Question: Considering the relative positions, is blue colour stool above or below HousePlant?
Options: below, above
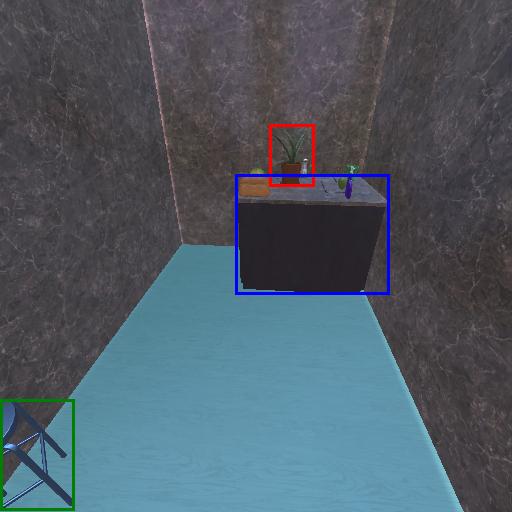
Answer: below